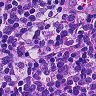
Metastatic tissue present: no